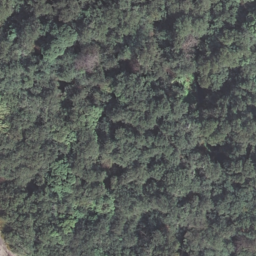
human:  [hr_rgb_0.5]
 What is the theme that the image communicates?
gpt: forest